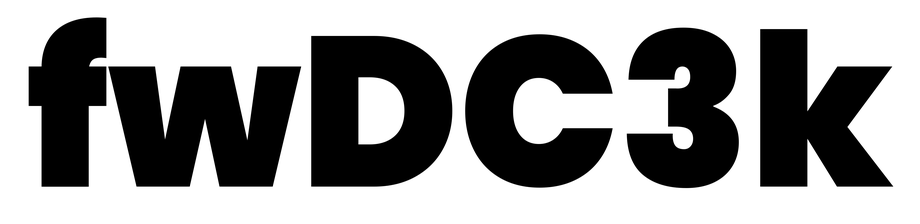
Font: Poppins-Black